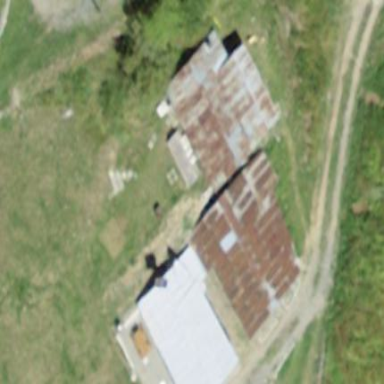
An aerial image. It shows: Building.